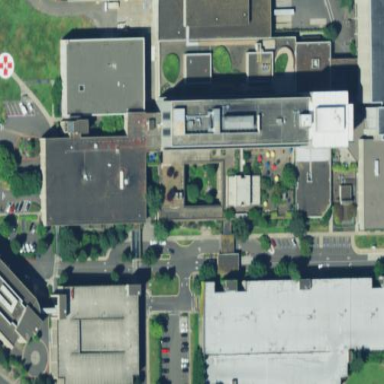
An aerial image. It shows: Hospital providing healthcare services.